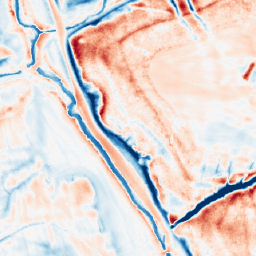
Category: classical
Decomposition family: uniform
Decomposition parameters: size: 20
Upsampling method: area
Upsampling parameters: scale: 2
Upsampling scale: 2